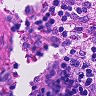
Metastatic tissue present: no